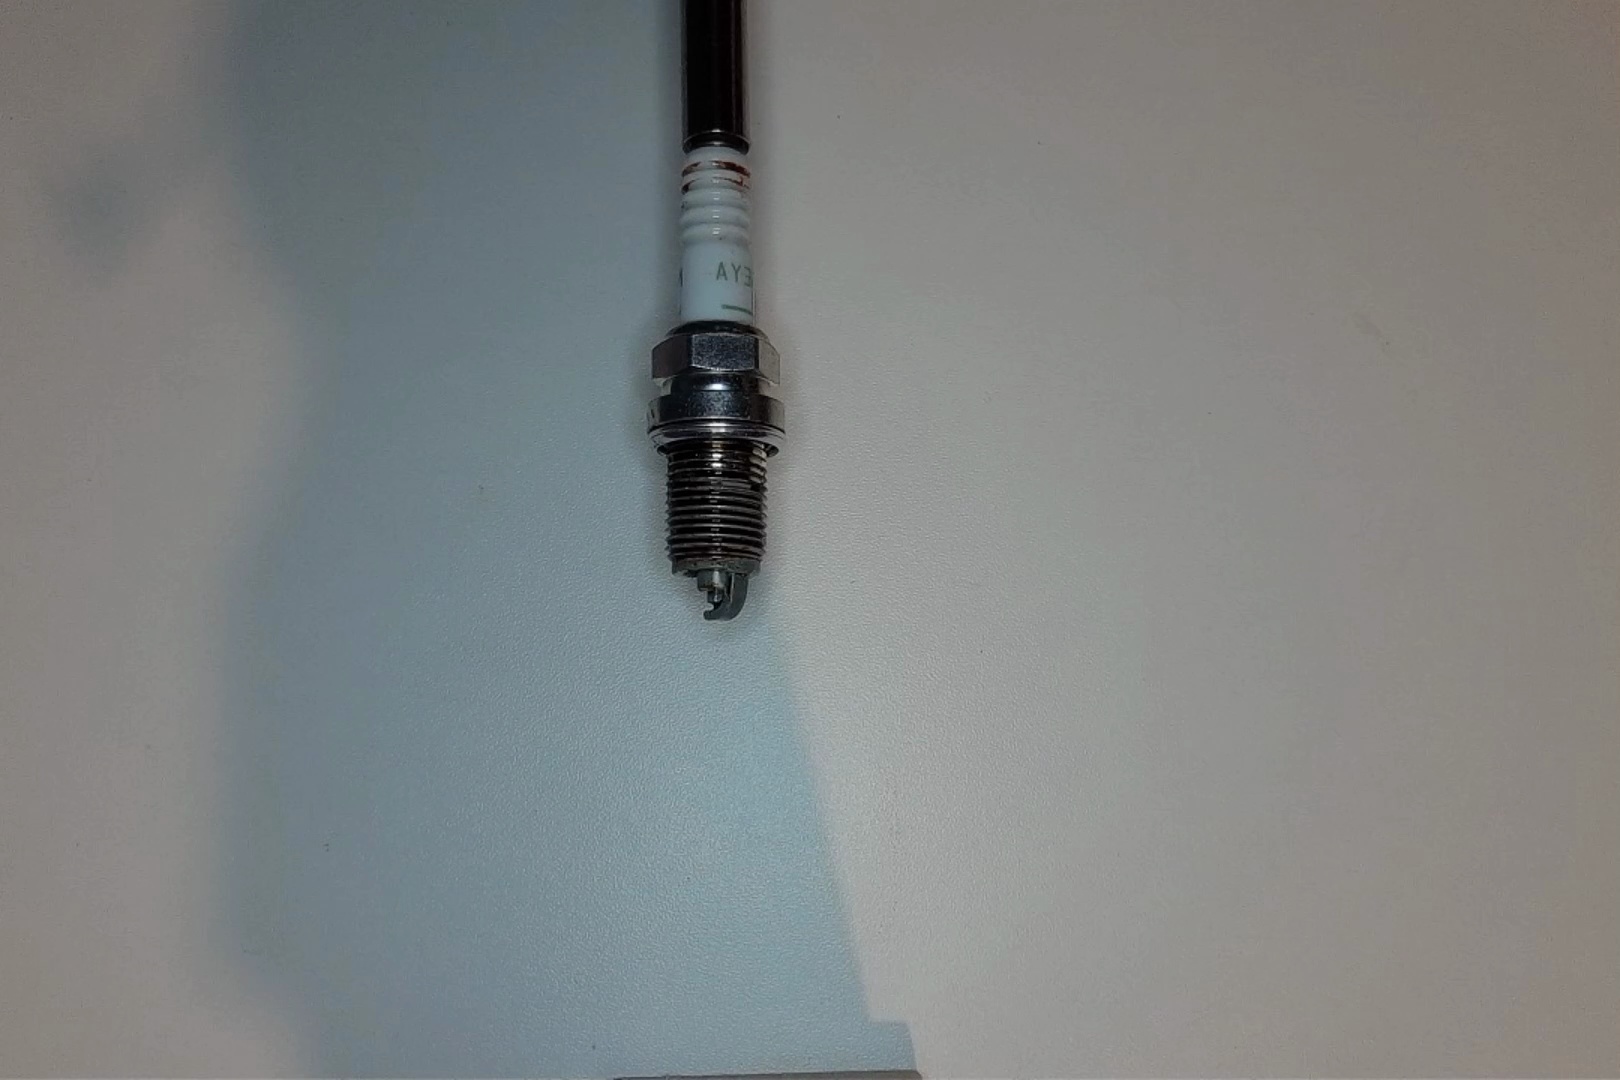
Label: anomaly